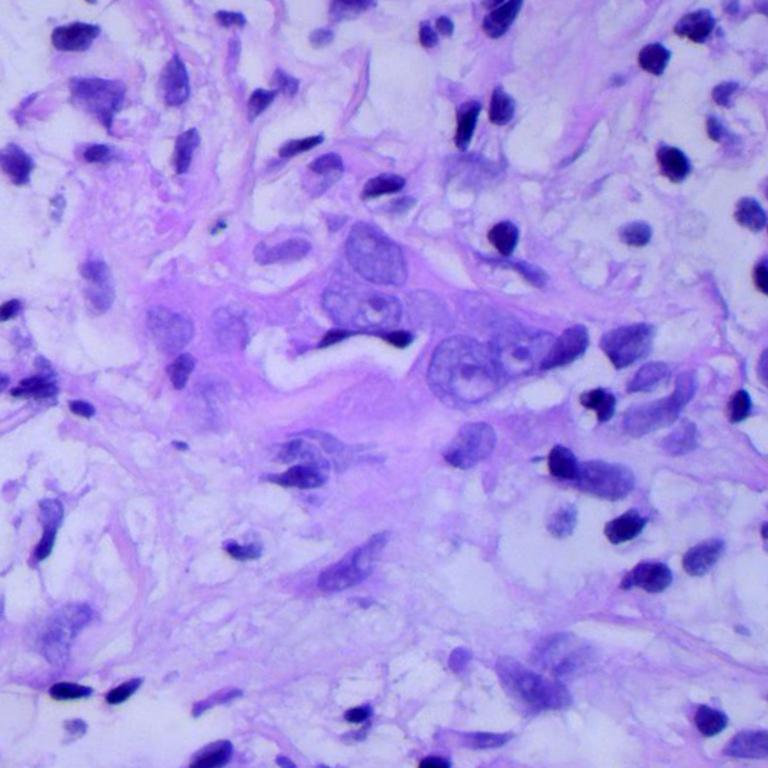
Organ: lung
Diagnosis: adenocarcinomas